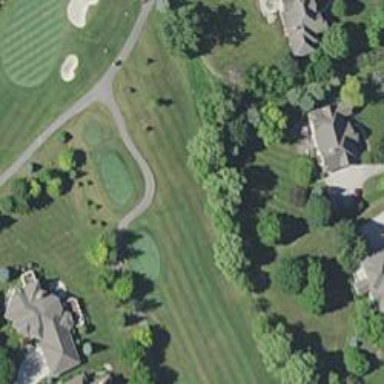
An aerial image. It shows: Path for both roads and golfers.